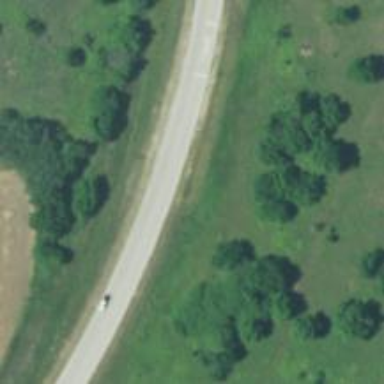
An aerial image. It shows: Primary highway.